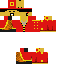
A male human skin with medium skin, wearing brown long hair dressed in a red suit and red pants, featuring a closed mouth.